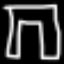
Label: pants